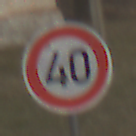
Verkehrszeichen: Geschwindigkeit40
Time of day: MorningAfternoon
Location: Outdoor (Nature)
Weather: PartlyCloudy
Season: Autumn
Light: Natural